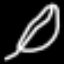
Label: leaf